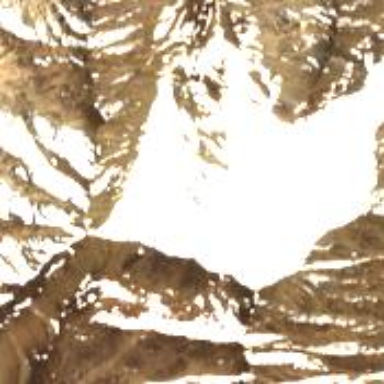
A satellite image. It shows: Stunning view of glacier.